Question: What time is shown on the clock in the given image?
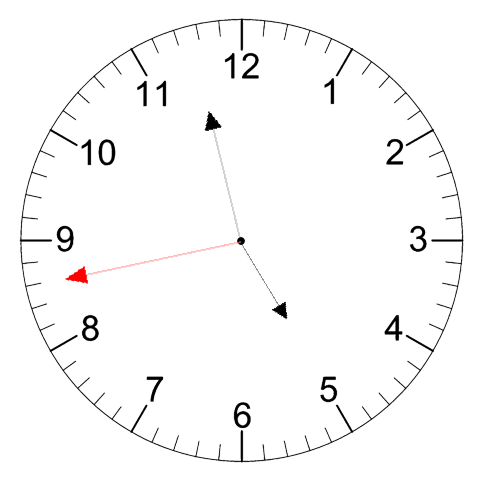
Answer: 04:57:43